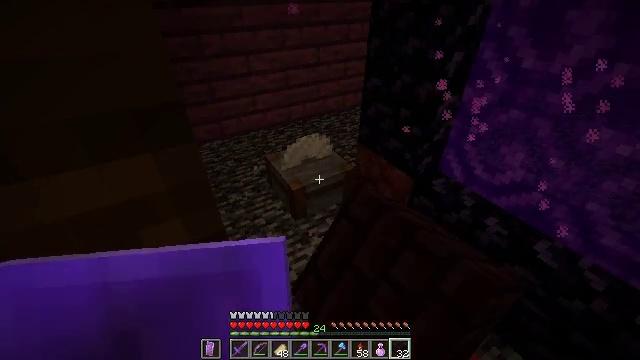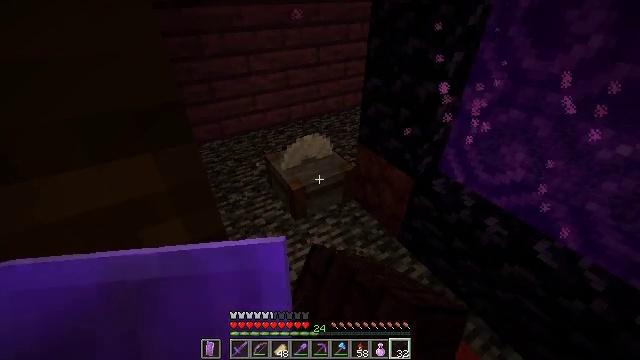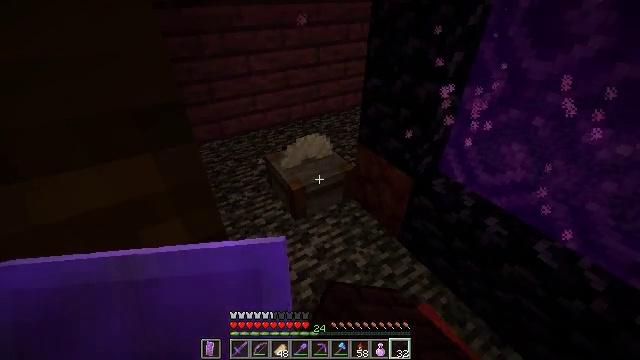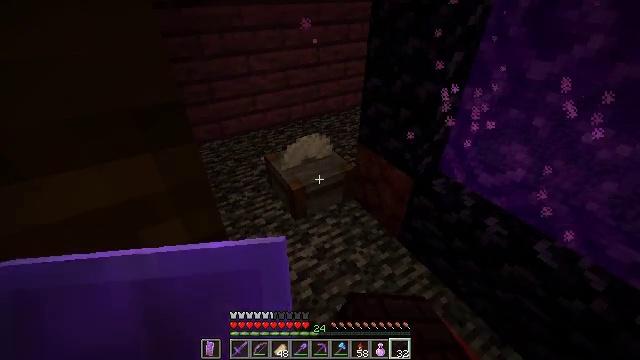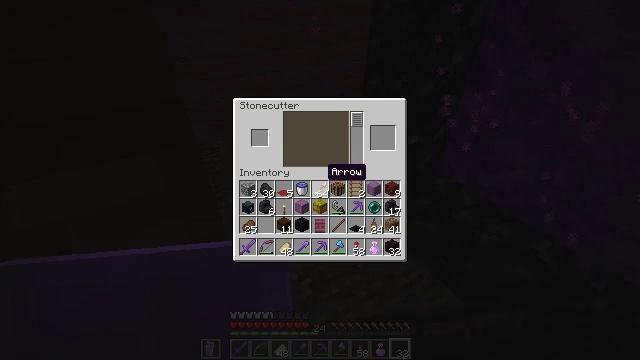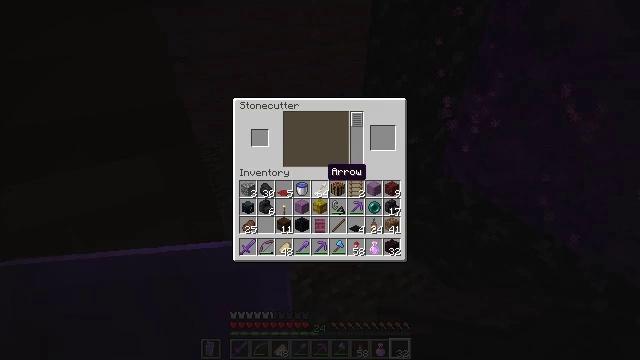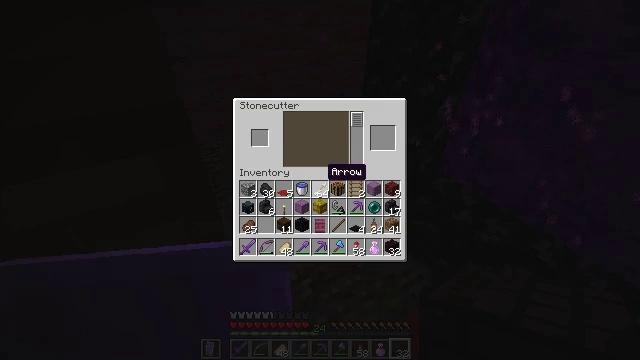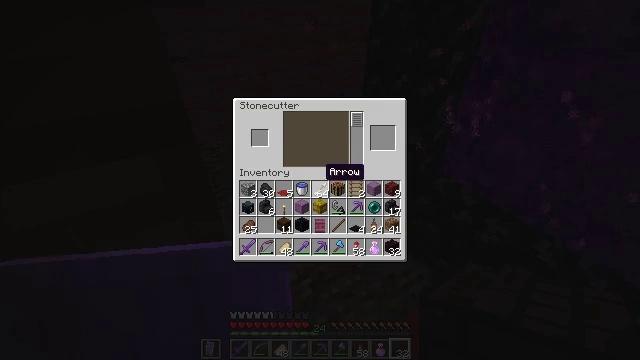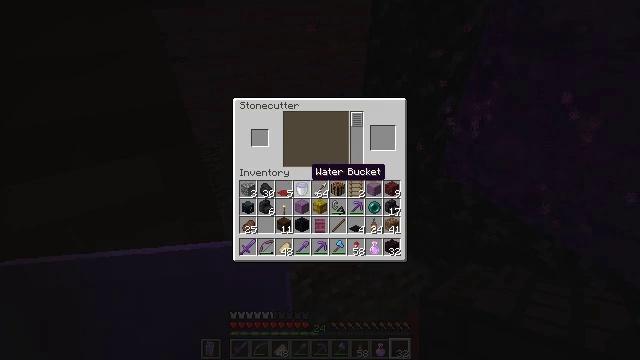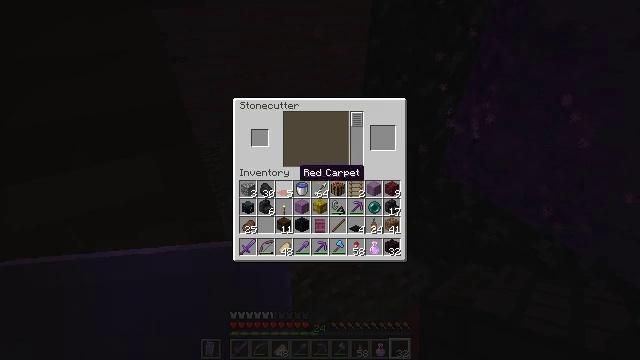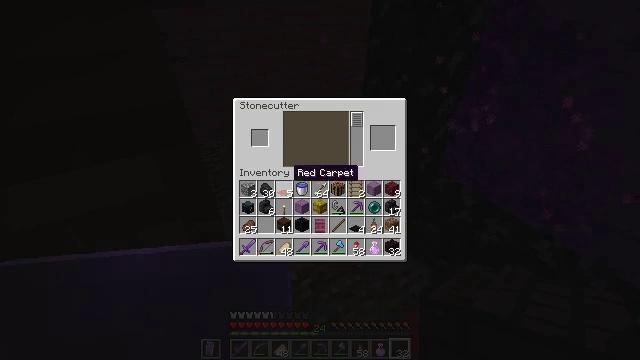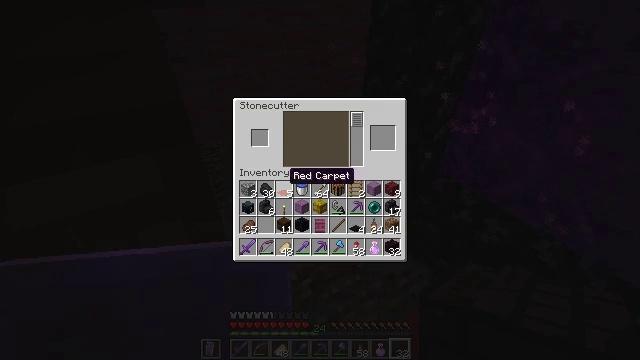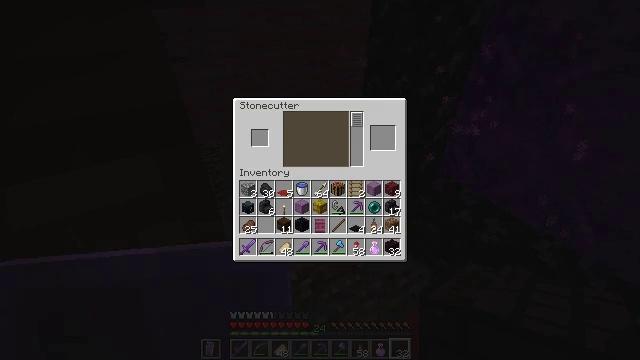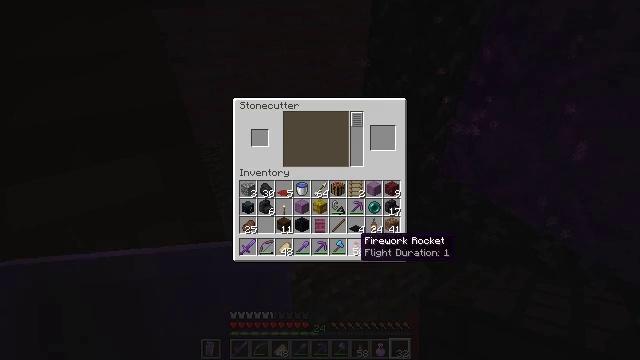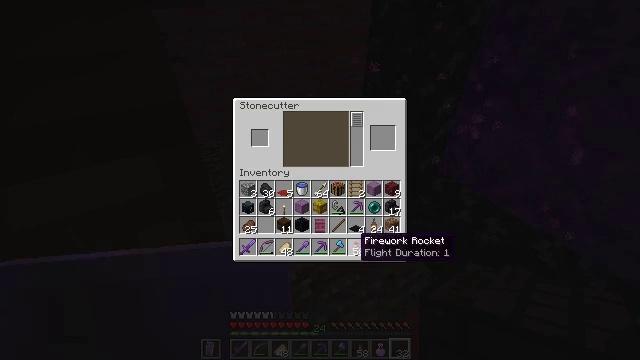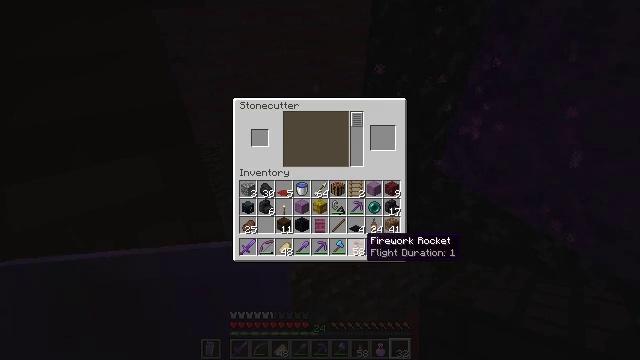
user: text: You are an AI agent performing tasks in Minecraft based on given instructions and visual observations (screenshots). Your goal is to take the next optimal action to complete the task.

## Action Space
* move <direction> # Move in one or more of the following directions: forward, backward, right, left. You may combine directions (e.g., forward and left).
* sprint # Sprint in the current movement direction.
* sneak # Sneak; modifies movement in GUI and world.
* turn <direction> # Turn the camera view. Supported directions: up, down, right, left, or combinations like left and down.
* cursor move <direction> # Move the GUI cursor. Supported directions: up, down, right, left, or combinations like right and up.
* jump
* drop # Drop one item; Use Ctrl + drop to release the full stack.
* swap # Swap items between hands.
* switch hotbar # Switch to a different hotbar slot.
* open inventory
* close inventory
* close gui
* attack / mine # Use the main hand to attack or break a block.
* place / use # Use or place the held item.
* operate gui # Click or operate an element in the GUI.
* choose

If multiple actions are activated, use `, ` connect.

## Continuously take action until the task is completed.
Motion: motion action
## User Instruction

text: Open a crafting table and craft a nether brick slab.
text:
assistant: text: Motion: use / place
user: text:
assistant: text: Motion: no_op
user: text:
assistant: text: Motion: no_op
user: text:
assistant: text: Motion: no_op
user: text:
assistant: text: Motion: no_op
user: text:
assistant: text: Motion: no_op
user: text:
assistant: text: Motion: no_op
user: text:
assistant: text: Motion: turn left
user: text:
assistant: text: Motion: turn left
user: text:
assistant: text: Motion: no_op
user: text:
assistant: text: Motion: no_op
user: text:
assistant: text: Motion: turn right and down
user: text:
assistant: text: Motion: turn right and down
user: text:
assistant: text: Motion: no_op
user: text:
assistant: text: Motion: no_op
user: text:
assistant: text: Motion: no_op
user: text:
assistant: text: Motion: sneak, turn right
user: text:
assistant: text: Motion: sneak, turn right
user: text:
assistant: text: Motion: sneak
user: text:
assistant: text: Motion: sneak
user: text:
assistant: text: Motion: sneak
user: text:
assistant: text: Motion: sneak
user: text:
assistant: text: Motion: sneak
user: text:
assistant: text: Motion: sneak
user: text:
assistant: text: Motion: sneak
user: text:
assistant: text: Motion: sneak
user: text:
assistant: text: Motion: sneak
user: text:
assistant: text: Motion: sneak, attack / mine
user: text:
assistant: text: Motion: sneak, attack / mine
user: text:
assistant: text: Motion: sneak, attack / mine